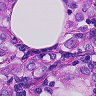
Metastatic tissue present: yes